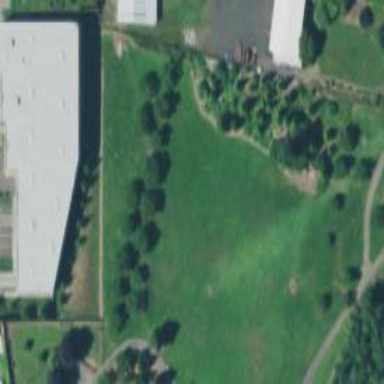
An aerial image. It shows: Disc golf tee.